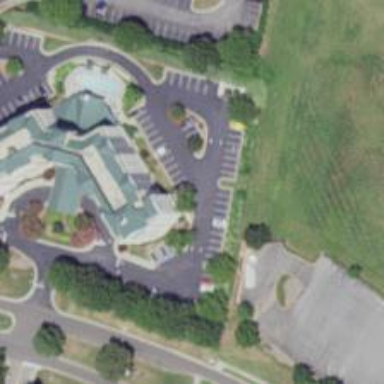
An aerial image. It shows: Hotel building.